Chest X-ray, PA view. Patient: 30 years old, sex M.
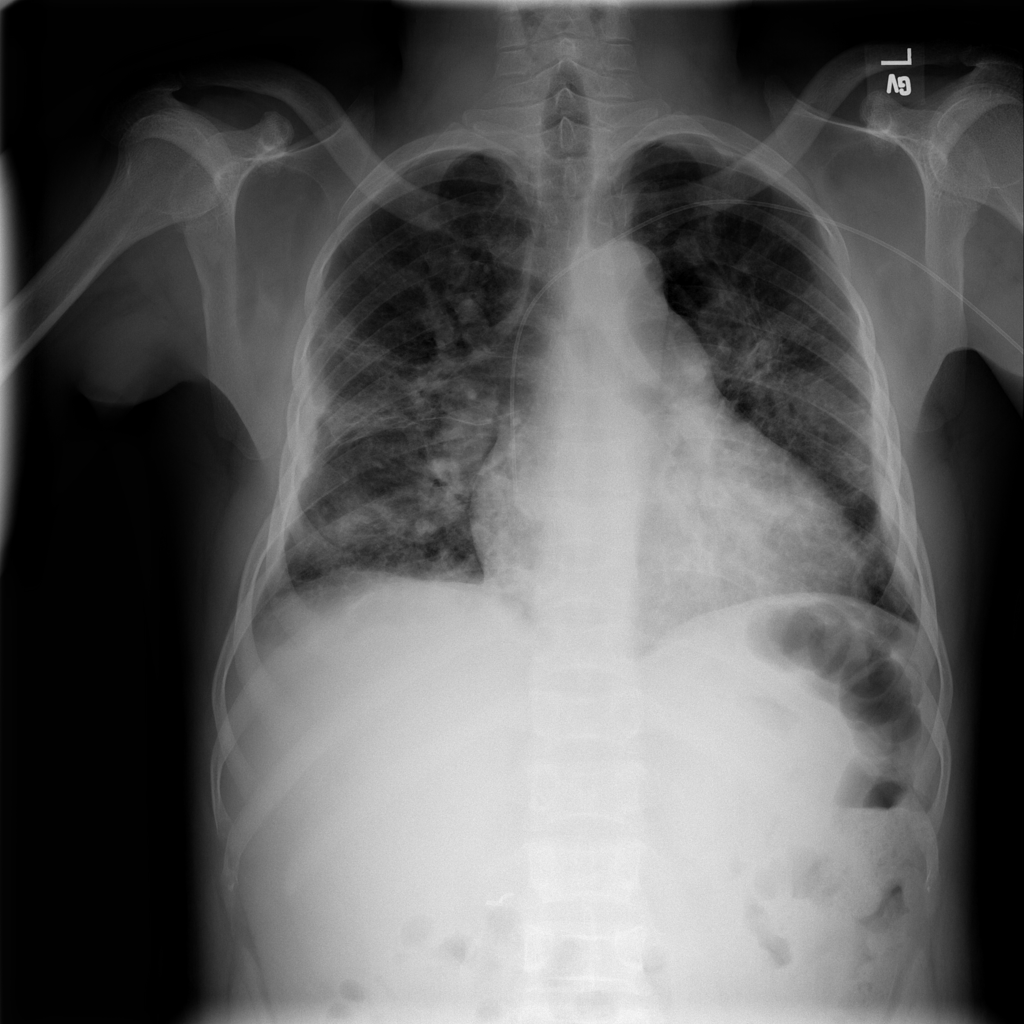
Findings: Cardiomegaly, Effusion, Fibrosis, Infiltration, Pleural_Thickening